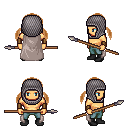
a pixel art fantasy rpg character, male body template, human, tanned skin, gray cape, teal pants, brown twin-tailed hairstyle, chain hood, leather bracers, black shoes, spear, four views (front, back, left, right), 2x2 character sprite sheet, small pixel art, hard edges, no anti-aliasing